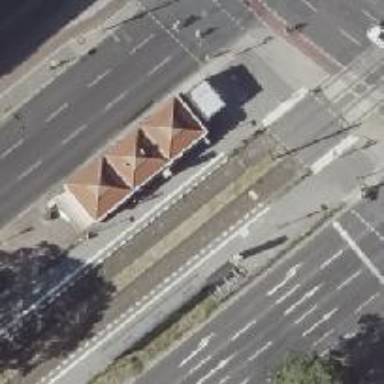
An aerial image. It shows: Platform for public transport with shelter. It serves trams and railways.